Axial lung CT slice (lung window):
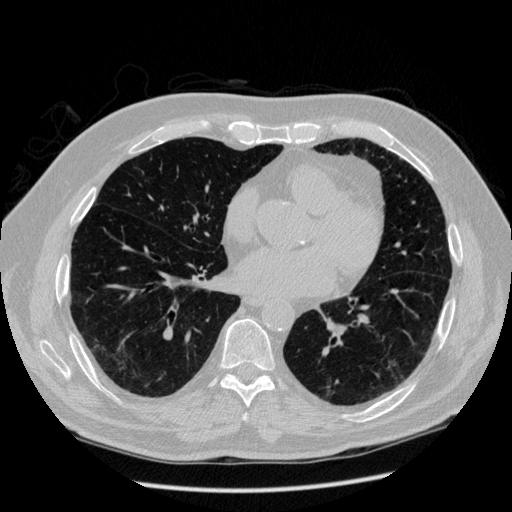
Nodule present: no